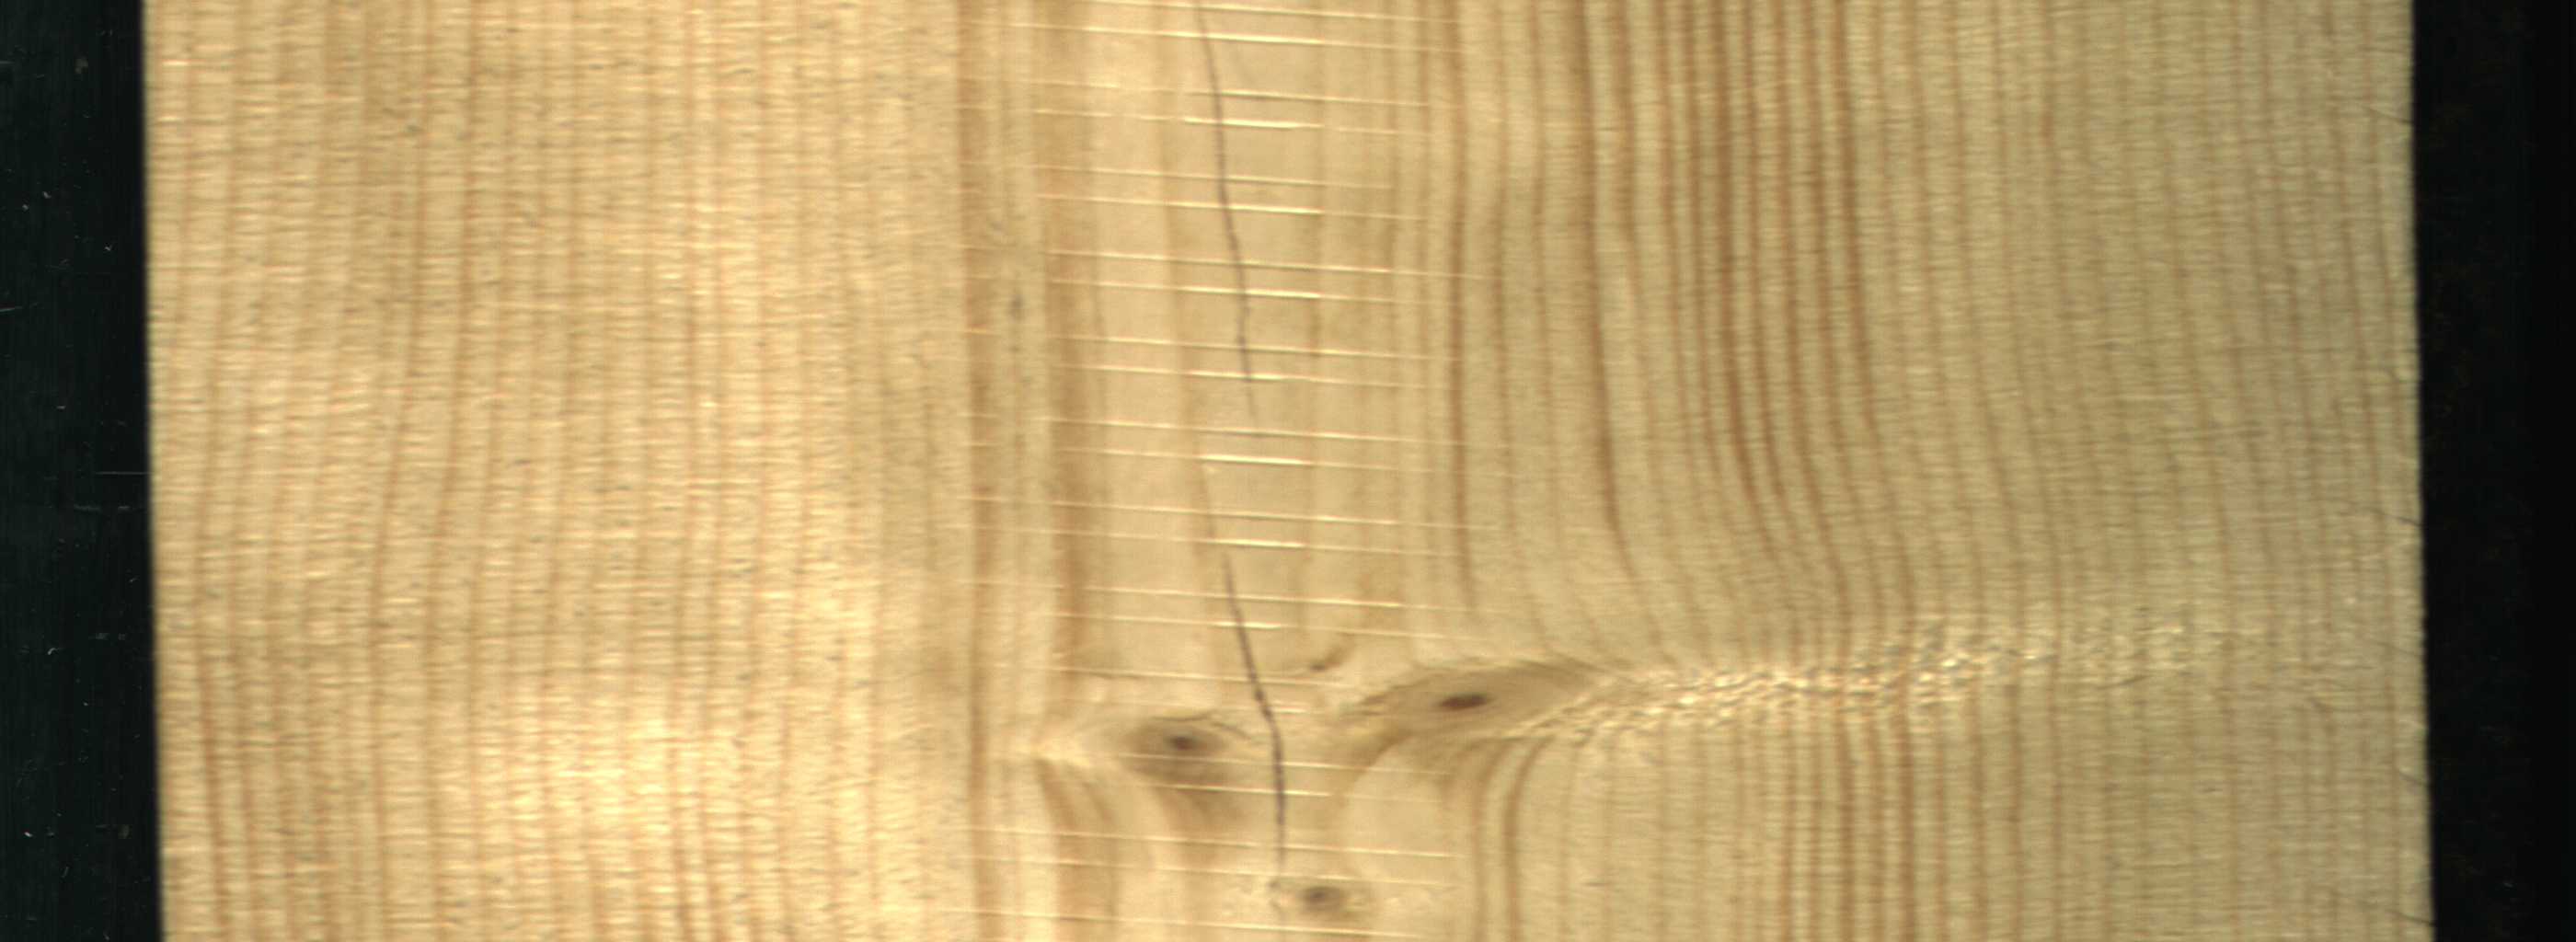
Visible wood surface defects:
Crack
Crack
Live_Knot
Live_Knot
Live_Knot